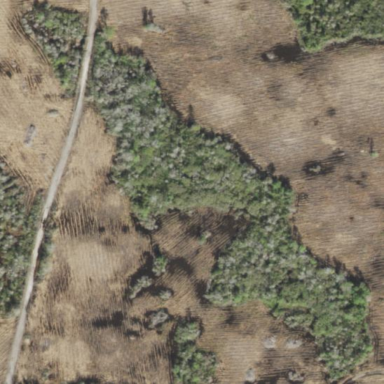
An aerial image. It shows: Swampy wetland area.